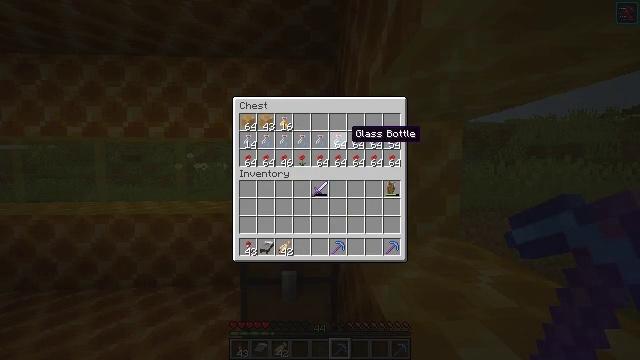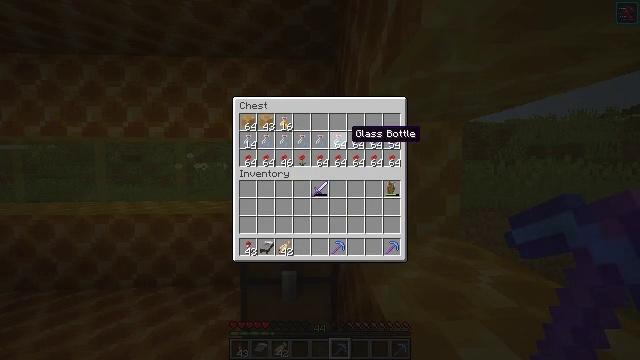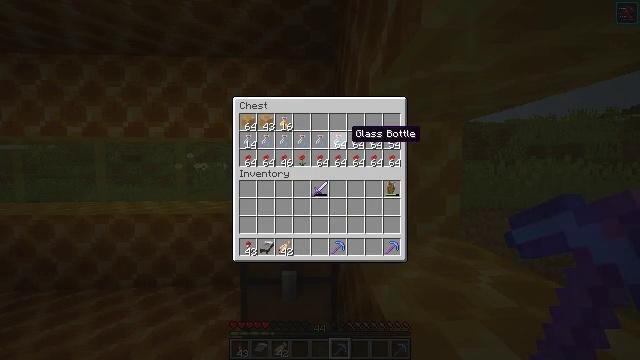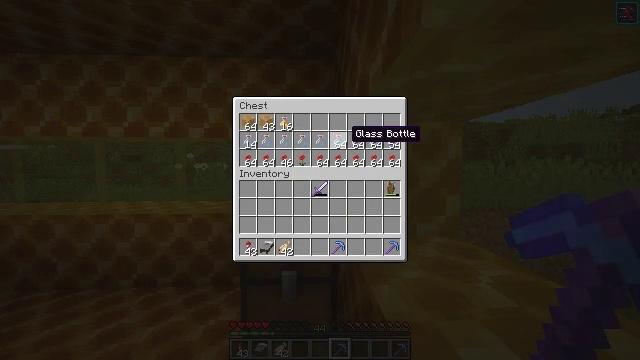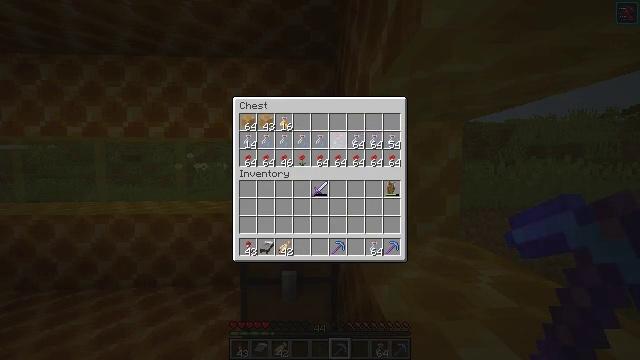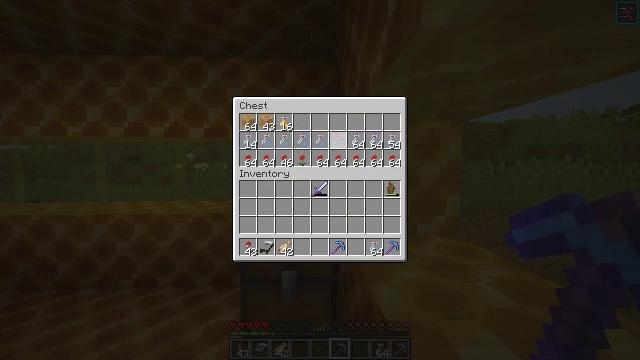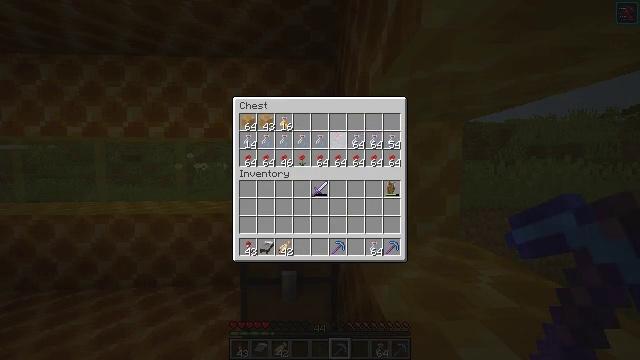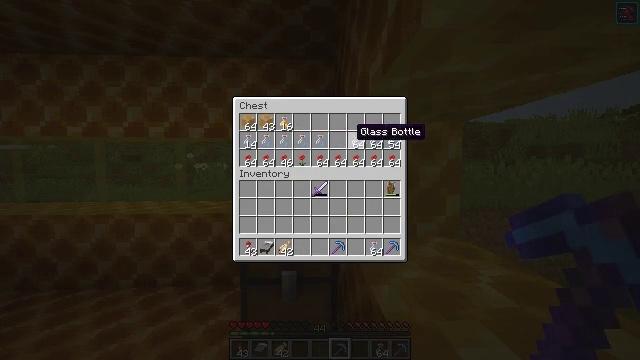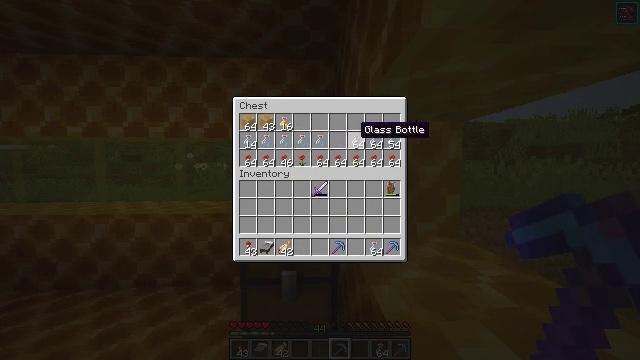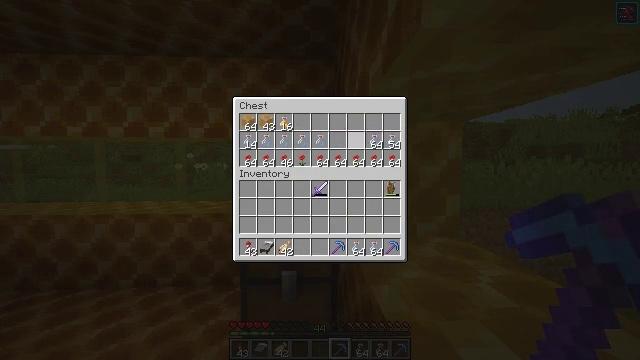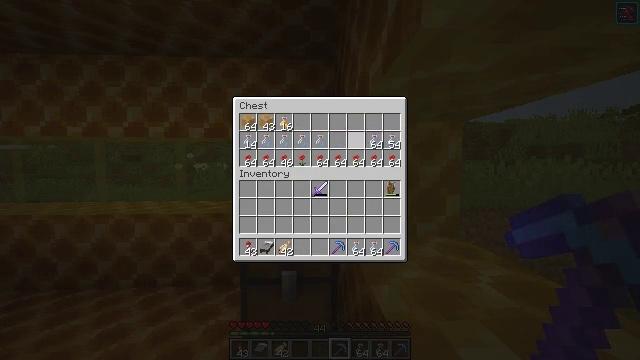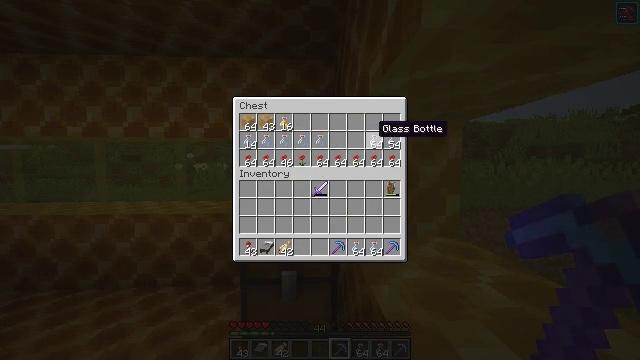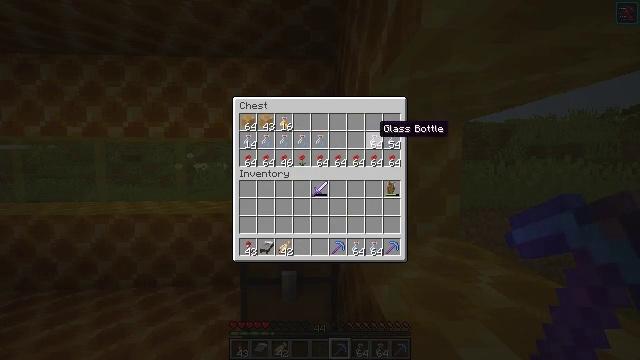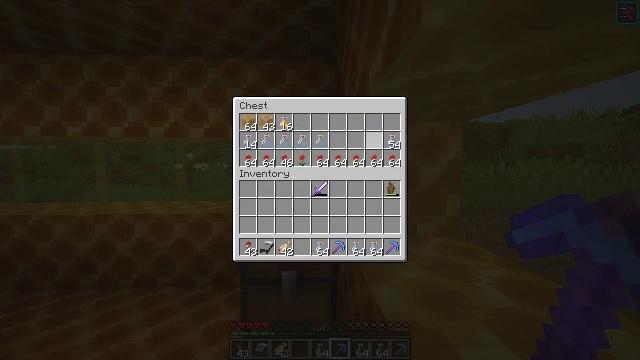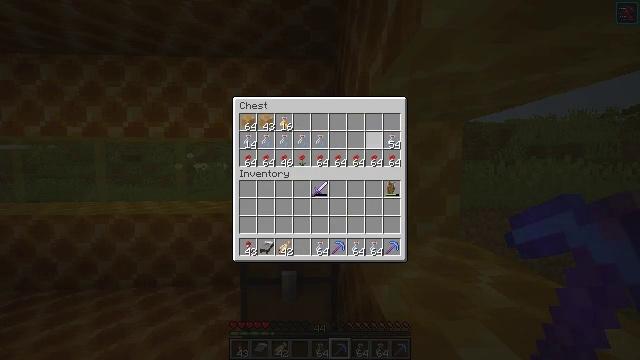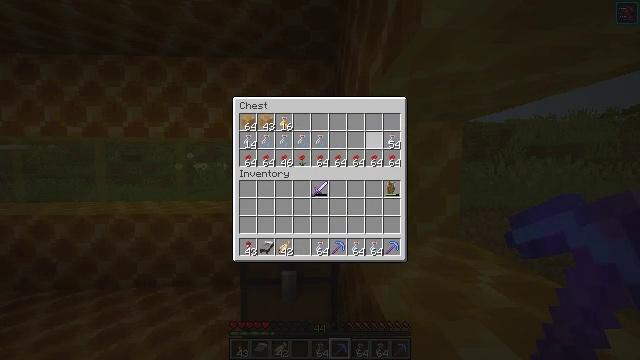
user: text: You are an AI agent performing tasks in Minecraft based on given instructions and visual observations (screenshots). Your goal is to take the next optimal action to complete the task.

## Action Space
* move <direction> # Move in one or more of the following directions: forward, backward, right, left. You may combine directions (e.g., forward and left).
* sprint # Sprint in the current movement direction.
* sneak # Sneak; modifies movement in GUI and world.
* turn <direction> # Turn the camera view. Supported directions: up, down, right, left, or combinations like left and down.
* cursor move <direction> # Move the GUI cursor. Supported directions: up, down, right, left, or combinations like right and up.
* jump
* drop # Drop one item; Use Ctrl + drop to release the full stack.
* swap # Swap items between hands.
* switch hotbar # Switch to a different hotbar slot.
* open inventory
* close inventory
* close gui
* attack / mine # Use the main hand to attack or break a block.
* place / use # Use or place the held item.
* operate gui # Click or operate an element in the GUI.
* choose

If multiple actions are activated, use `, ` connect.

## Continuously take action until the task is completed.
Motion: motion action
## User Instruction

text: Combine honey bottles to make a honey block.
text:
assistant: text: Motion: no_op
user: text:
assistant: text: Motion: no_op
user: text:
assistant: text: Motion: sneak
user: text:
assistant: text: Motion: sneak, choose
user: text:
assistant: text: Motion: sneak, choose
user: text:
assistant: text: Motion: sneak, choose
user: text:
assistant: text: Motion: sneak
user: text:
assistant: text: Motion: sneak
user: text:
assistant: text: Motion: sneak, choose
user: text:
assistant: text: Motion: sneak, choose
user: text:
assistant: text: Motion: sneak, cursor move right
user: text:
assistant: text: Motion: sneak
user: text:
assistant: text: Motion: sneak, choose
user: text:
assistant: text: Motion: sneak, choose
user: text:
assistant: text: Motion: sneak
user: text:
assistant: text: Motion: sneak, cursor move down
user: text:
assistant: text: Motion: sneak, cursor move down
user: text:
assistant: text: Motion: cursor move down
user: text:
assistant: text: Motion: no_op
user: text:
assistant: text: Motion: no_op
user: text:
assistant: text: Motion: no_op
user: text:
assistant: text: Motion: no_op
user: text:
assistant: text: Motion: no_op
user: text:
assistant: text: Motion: operate gui
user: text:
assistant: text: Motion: cursor move up
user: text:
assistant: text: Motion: cursor move left and up
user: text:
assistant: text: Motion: cursor move up
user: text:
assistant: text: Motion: no_op
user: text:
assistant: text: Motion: no_op
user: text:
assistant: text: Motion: no_op